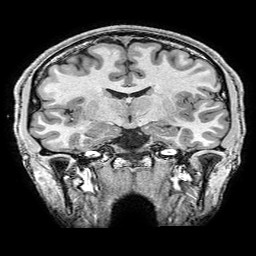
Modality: T1w
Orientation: sagittal
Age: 20
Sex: male
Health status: healthy